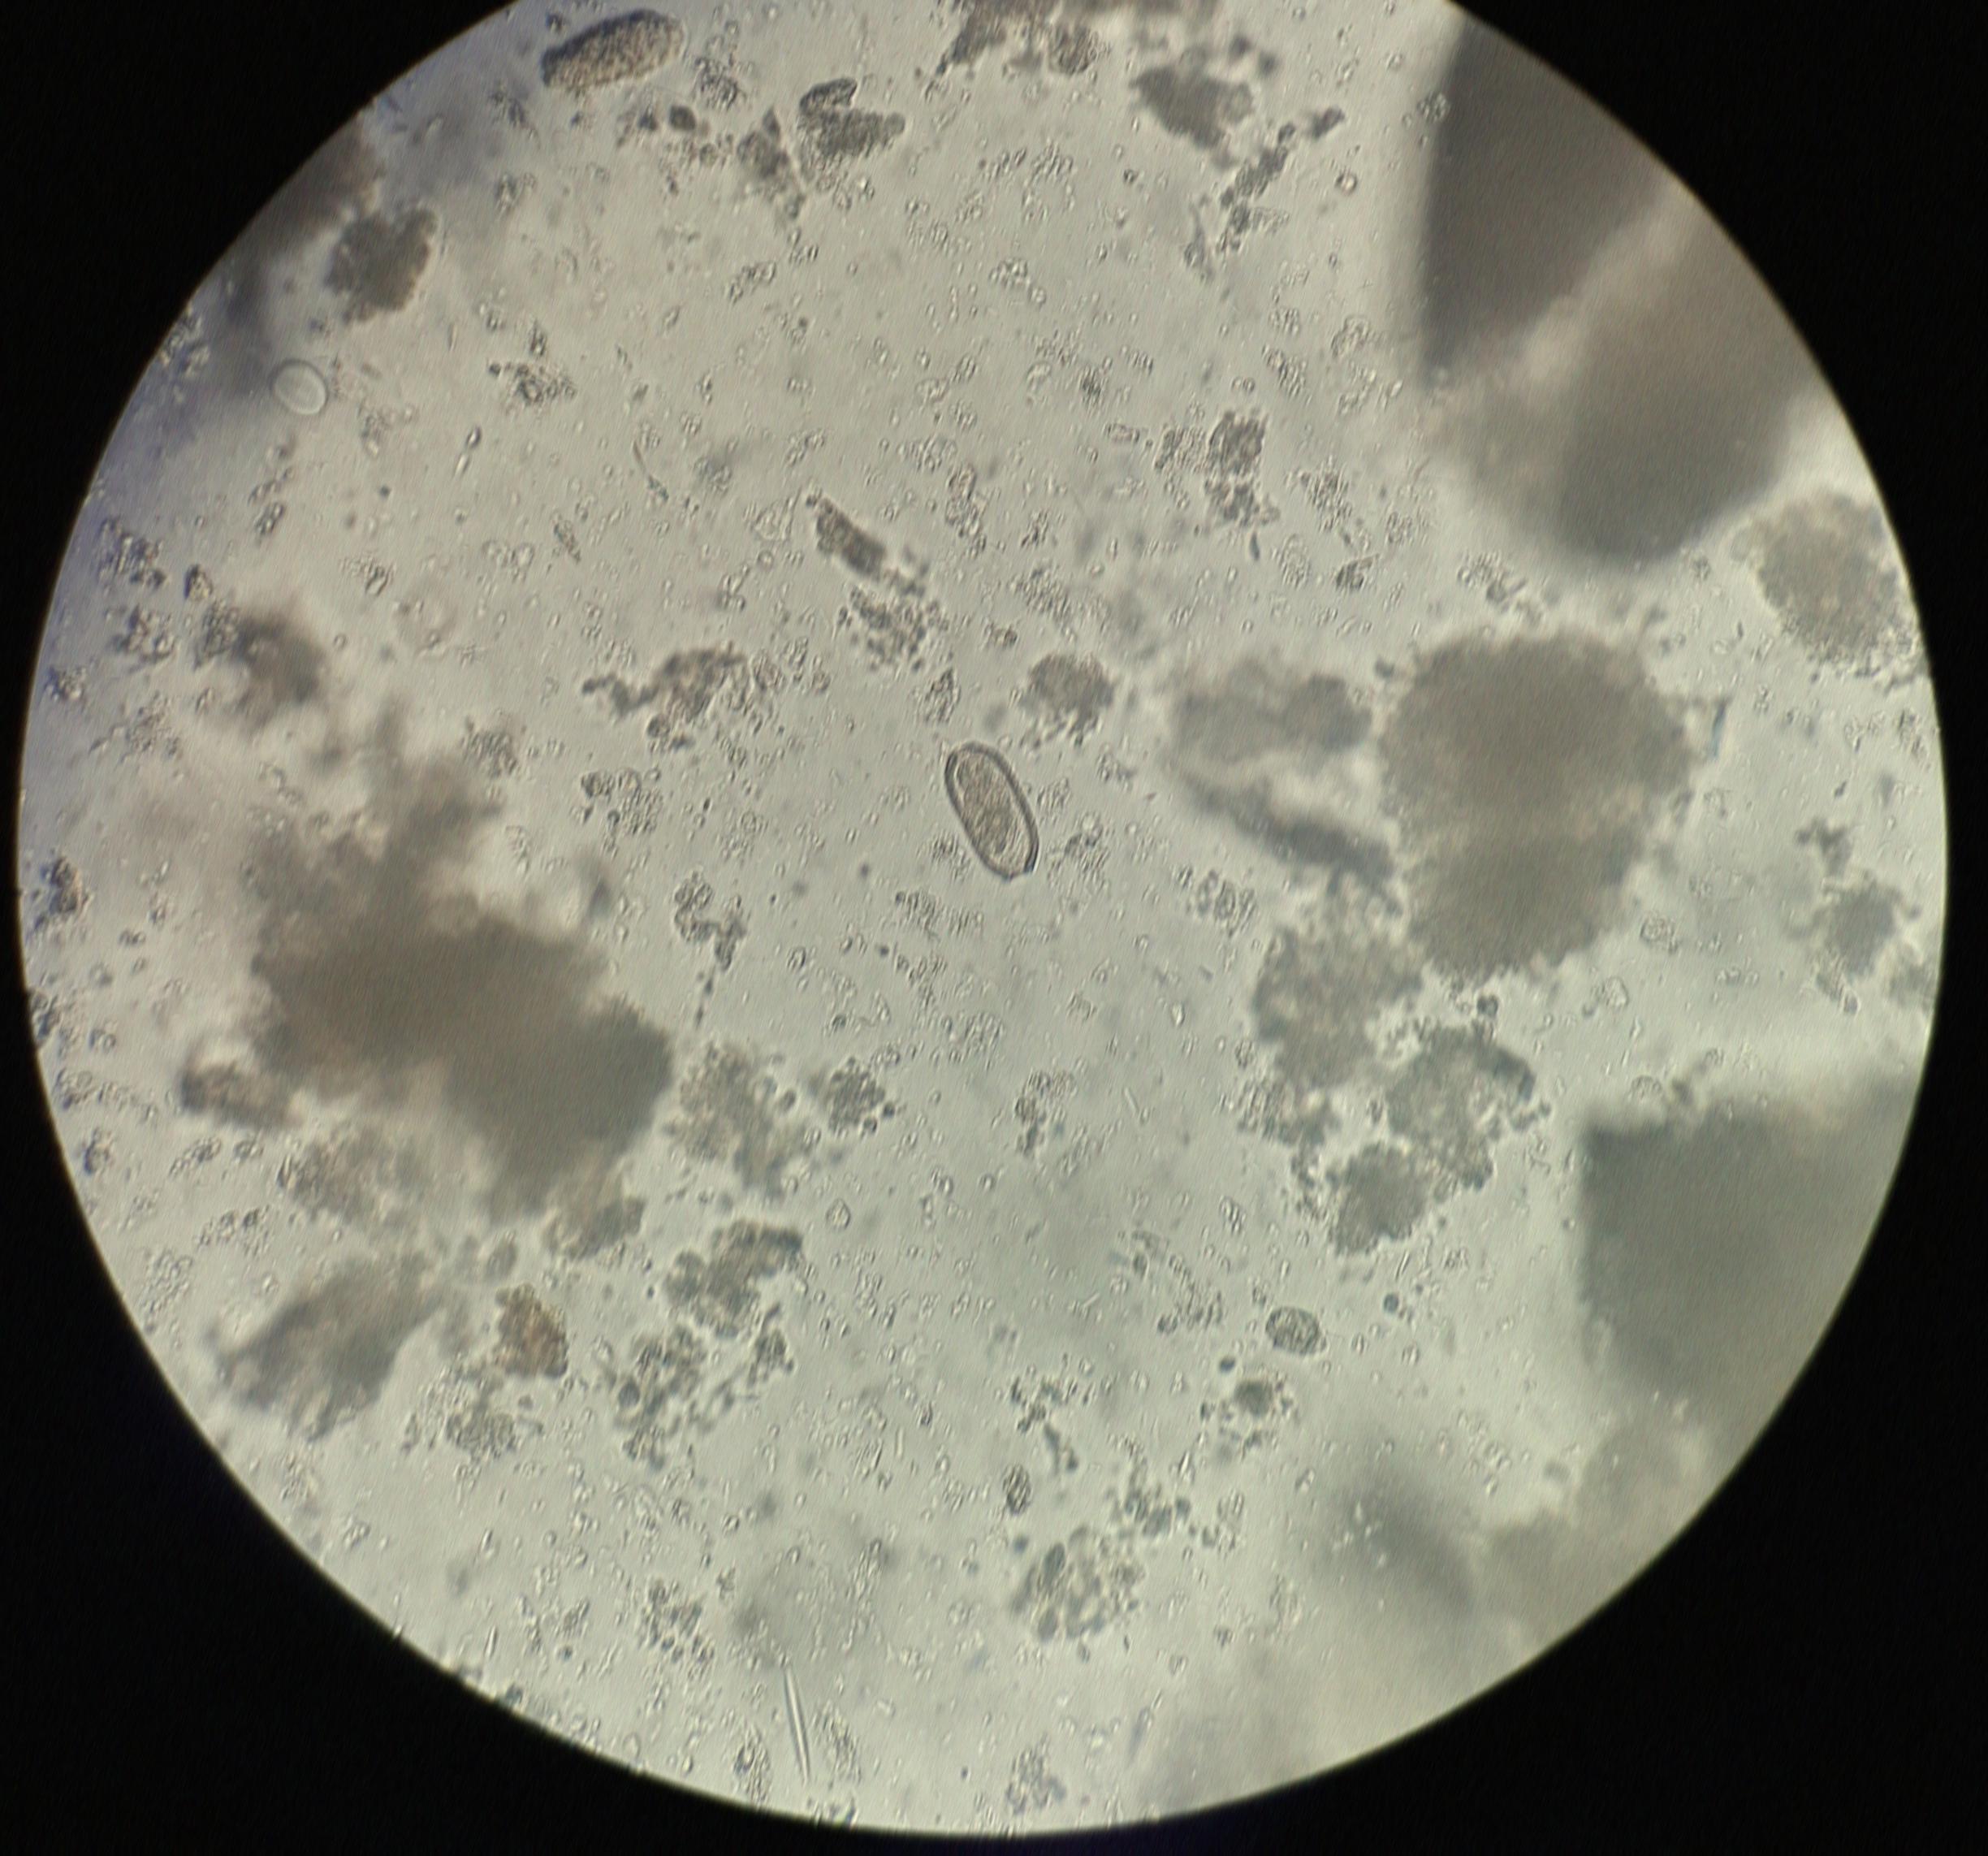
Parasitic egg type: Capillaria philippinensis